Question: I just started with socket in python. I set up a basic client-server arrangement in localhost using the following:
# for server:
'''
from socket import *
s = socket(AF_INET, SOCK_STREAM)
s.bind(('', 6969))
s.listen(10)
c, a = s.accept()
while c.recv(100000) != '':
print c.recv(100000)
'''
# for client:
'''
from socket import *
s = socket(AF_INET, SOCK_STREAM)
s.connect(('localhost', 6969))
while True:
say = raw_input('Input Text: ')
s.send(say)
'''
Now, some data (50 %) is lost when I send it, which means it's not received by the server.
Screenshot :

Why is is so?
Can I do anything to improve the efficiency?
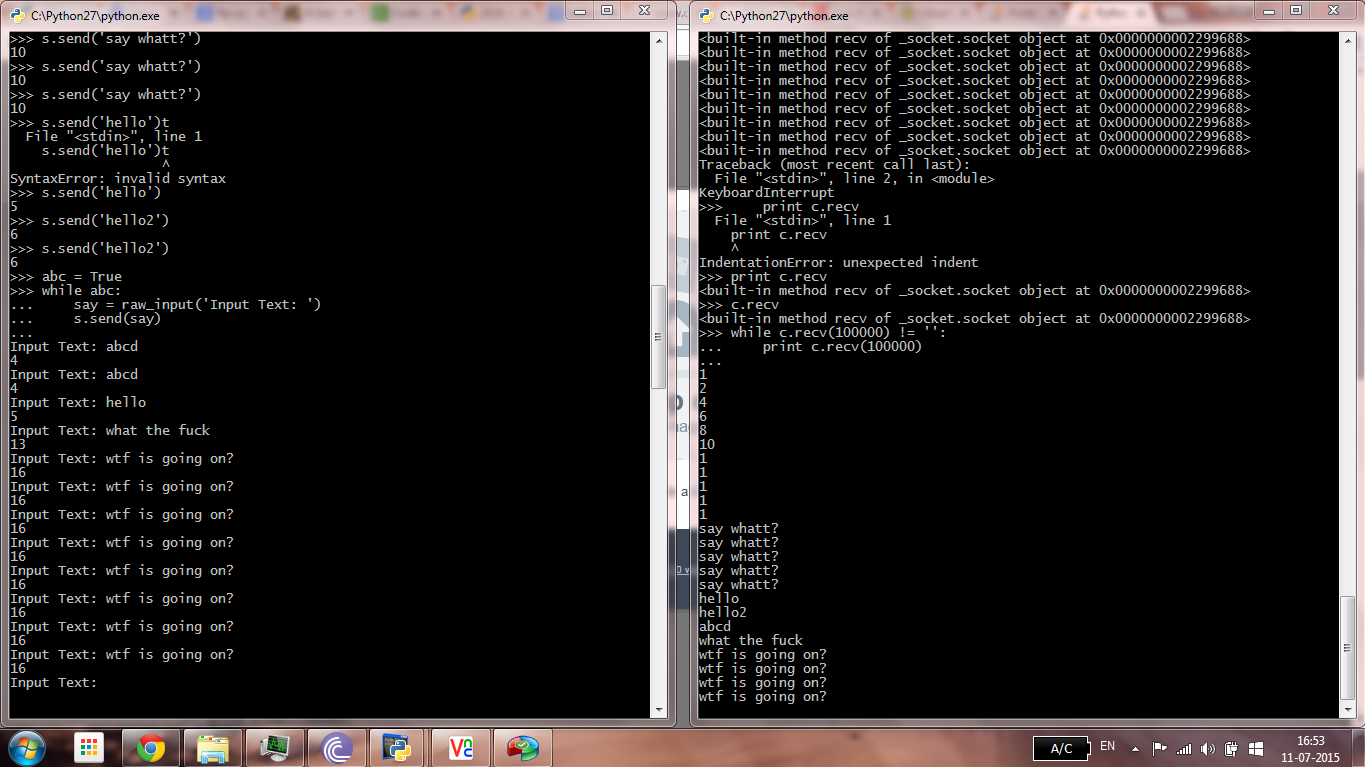
Answer: In the server you are calling 'recv()' : first in the while loop condition, and then in the body of the loop. Each 'recv()' consumes up to 100000 bytes from the socket, so you are effectively discarding the data from every second read.
Try this instead:
'''
from socket import *
s = socket(AF_INET, SOCK_STREAM)
s.bind(('', 6969))
s.listen(10)
c, a = s.accept()
while True:
data = c.recv(100000)
if data:
print data
else:
print "Client closed connection"
break
'''